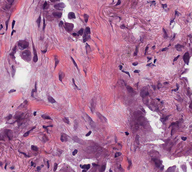
Tumor epithelial tissue: yes
Tumor-associated stroma tissue: yes
Normal tissue: no